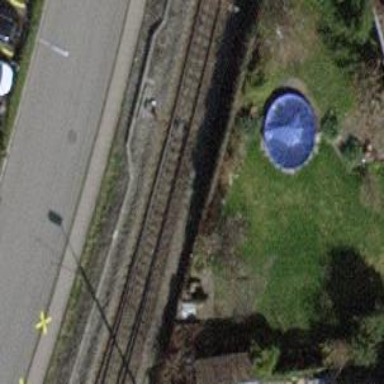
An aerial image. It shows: Railway switch.